Question: I'am asked to develop a GUI similar to a trigger window in task scheduler.I am trying my best to do it and i am stuck in creating multiple panels in a single frame.Below is the snapshot of how my GUI supposed to look like.Please help me out.

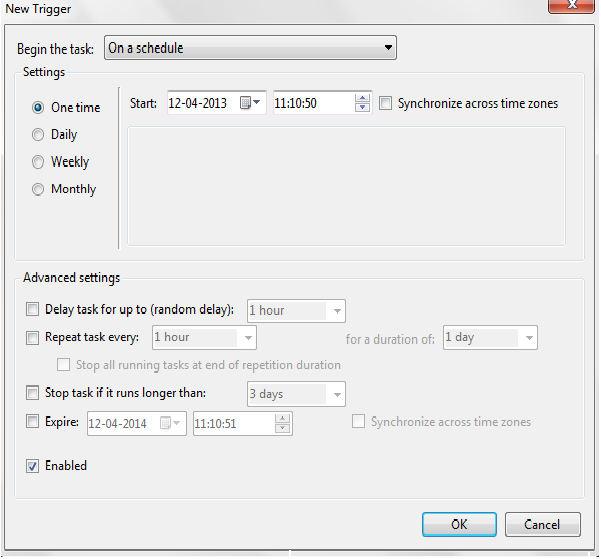
Answer: Below is the scheduler window i have created using wxpython.
'''
class SchedulerWindow(wx.Frame):
""" This generates the GUI for Setting Window"""
#------------------------------------------------------------------------------------
def __init__(self, parent, id, title):
wx.Frame.__init__(self, parent, id, title="Scheduler", style=wx.DEFAULT_FRAME_STYLE ^ wx.RESIZE_BORDER ^ wx.MAXIMIZE_BOX, size=(600,500))
panel=wx.Panel(self)
sizer = wx.GridBagSizer(5, 5)
font = wx.Font(10, wx.DEFAULT, wx.NORMAL, wx.BOLD)
self.field = wx.TextCtrl(panel,pos=(65,20),size=(400,20))
field_lbl=wx.StaticText(panel,-1, label='Name:', pos=(20,20))
field_lbl.SetFont(font)
line = wx.StaticLine(panel,pos=(0,50), size=(600,1))
#sizer.Add(line, pos=(1,30), span=(1, 5),flag=wx.EXPAND|wx.BOTTOM, border=10)
Box=wx.StaticBox(panel,label='Settings',size=(565,200),pos=(15,60))
Box1=wx.StaticBox(panel,label='',size=(430,120),pos=(120,120))
boxsizer = wx.StaticBoxSizer(Box, wx.VERTICAL)
boxsizer.Add(wx.RadioButton(panel,label="One time",pos=(25,90)),flag=wx.LEFT|wx.TOP, border=5)
boxsizer.Add(wx.RadioButton(panel,label="Daily",pos=(25,110)),flag=wx.LEFT|wx.TOP, border=5)
boxsizer.Add(wx.RadioButton(panel,label="Weekly",pos=(25,130)),flag=wx.LEFT|wx.TOP, border=5)
boxsizer.Add(wx.RadioButton(panel,label="Monthly",pos=(25,150)),flag=wx.LEFT|wx.TOP, border=5)
sizer.Add(boxsizer,pos=(5,10) ,span=(1, 5),
flag=wx.EXPAND|wx.TOP|wx.LEFT|wx.RIGHT , border=10)
wx.StaticLine(panel, pos=(100,90), size=(1,100))
start=wx.StaticText(panel, -1, 'Start Date:', pos=(120,90))
Time=wx.StaticText(panel, -1, 'Start Time:', pos=(350, 90))
start.SetFont(font)
Time.SetFont(font)
Box2=wx.StaticBox(panel,label='Advance Settings',size=(565,200),pos=(15,280))
boxsizer = wx.StaticBoxSizer(Box2, wx.VERTICAL)
boxsizer.Add(wx.CheckBox(panel, -1,'Repeat task every', pos=(20,300),size=(200,25)))
'''
I would want to show the time in 'start time:' textctrl. I tried using TimePickerCtrl,but couldn't make it.I used 'DateCtrl' and Calenderdialog to show up the calender in 'Start date:' textctrl. Looking forward for good suggestion with example.Thanks